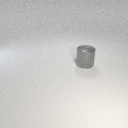
large gray metal cylinder